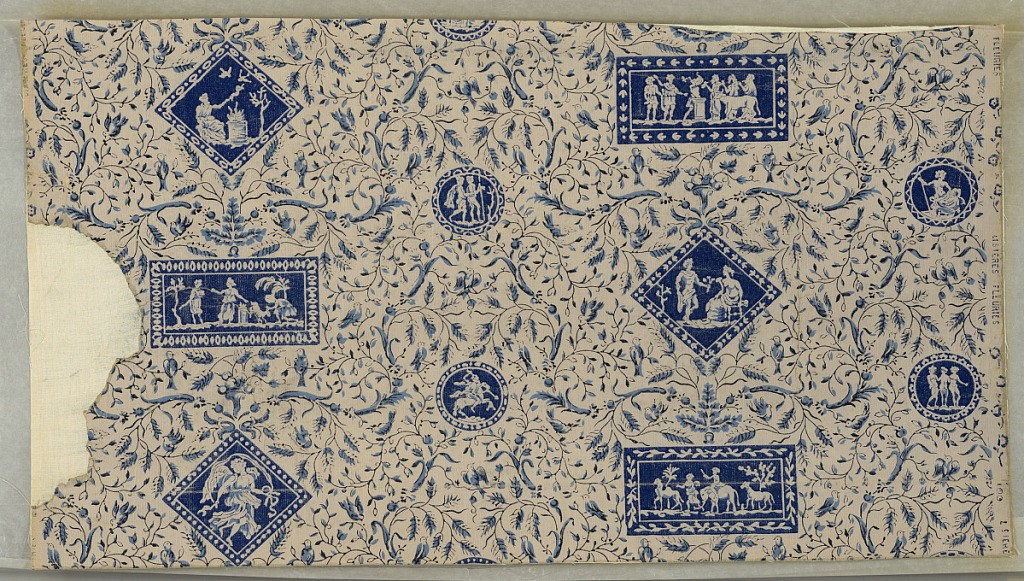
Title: Sidewall
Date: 1880–90
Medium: Machine-printed
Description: Rectangles and diagonal squares are placed in alternating rows with smaller circular medallions between. Each medallion is filled with figures in classic garb similar to Wedgwood's Jasperware. Probably inspired from designs of Robert Adam. Each medallion is framed with an ornamental border. Fine floral scrolls cover the entire background. Tiny birds are perched on the twigs. Printed on margin: "Lisieres Fleuries." Background is striped. Entire paper is embossed in fine parallel vertical lines.